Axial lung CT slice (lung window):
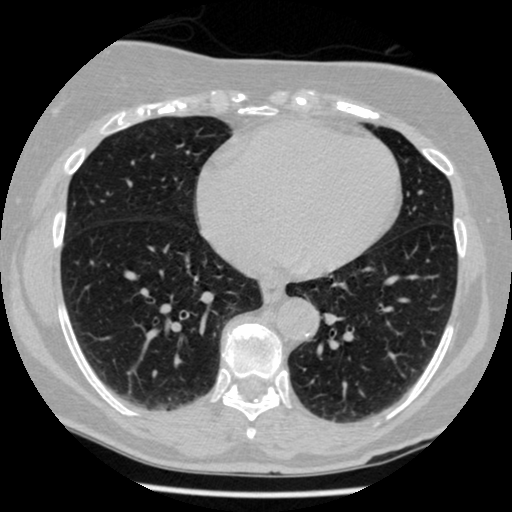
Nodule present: no